Interaction volume radius: 10 \u00c5
Interaction volume height: 15 \u00c5
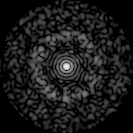
Disorder parameter: 0.8036